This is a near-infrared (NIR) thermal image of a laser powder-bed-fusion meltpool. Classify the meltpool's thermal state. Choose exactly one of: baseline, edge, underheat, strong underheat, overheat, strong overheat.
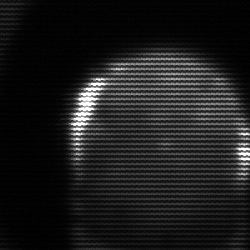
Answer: edge